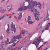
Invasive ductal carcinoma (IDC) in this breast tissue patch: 1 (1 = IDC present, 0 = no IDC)